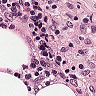
Metastatic tissue present: no